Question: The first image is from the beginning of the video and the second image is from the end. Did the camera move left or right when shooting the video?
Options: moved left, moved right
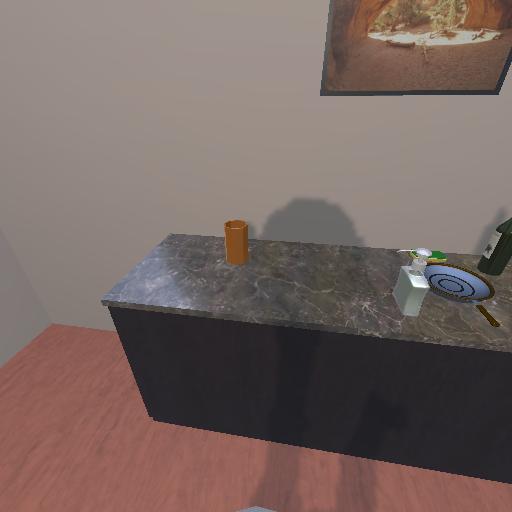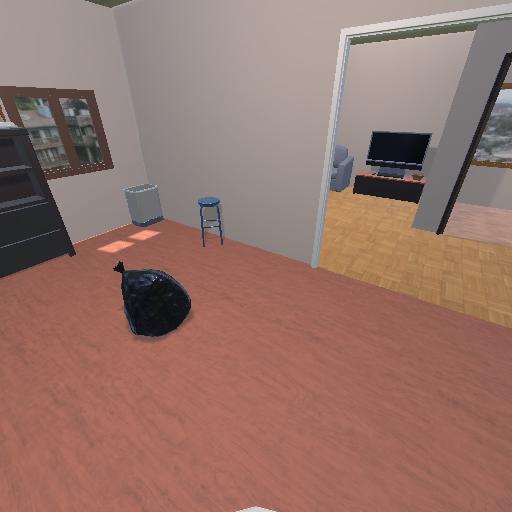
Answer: moved left